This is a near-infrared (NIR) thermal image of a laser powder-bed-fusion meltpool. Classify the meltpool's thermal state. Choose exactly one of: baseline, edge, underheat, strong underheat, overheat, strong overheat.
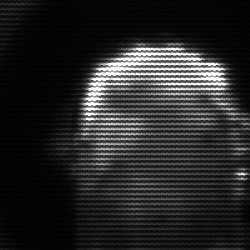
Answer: baseline